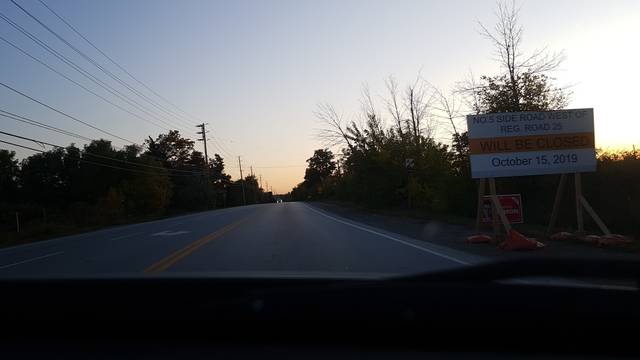
Region: Canada
Coordinates: 43.54, -79.922